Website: home-depot
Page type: customer-info-address
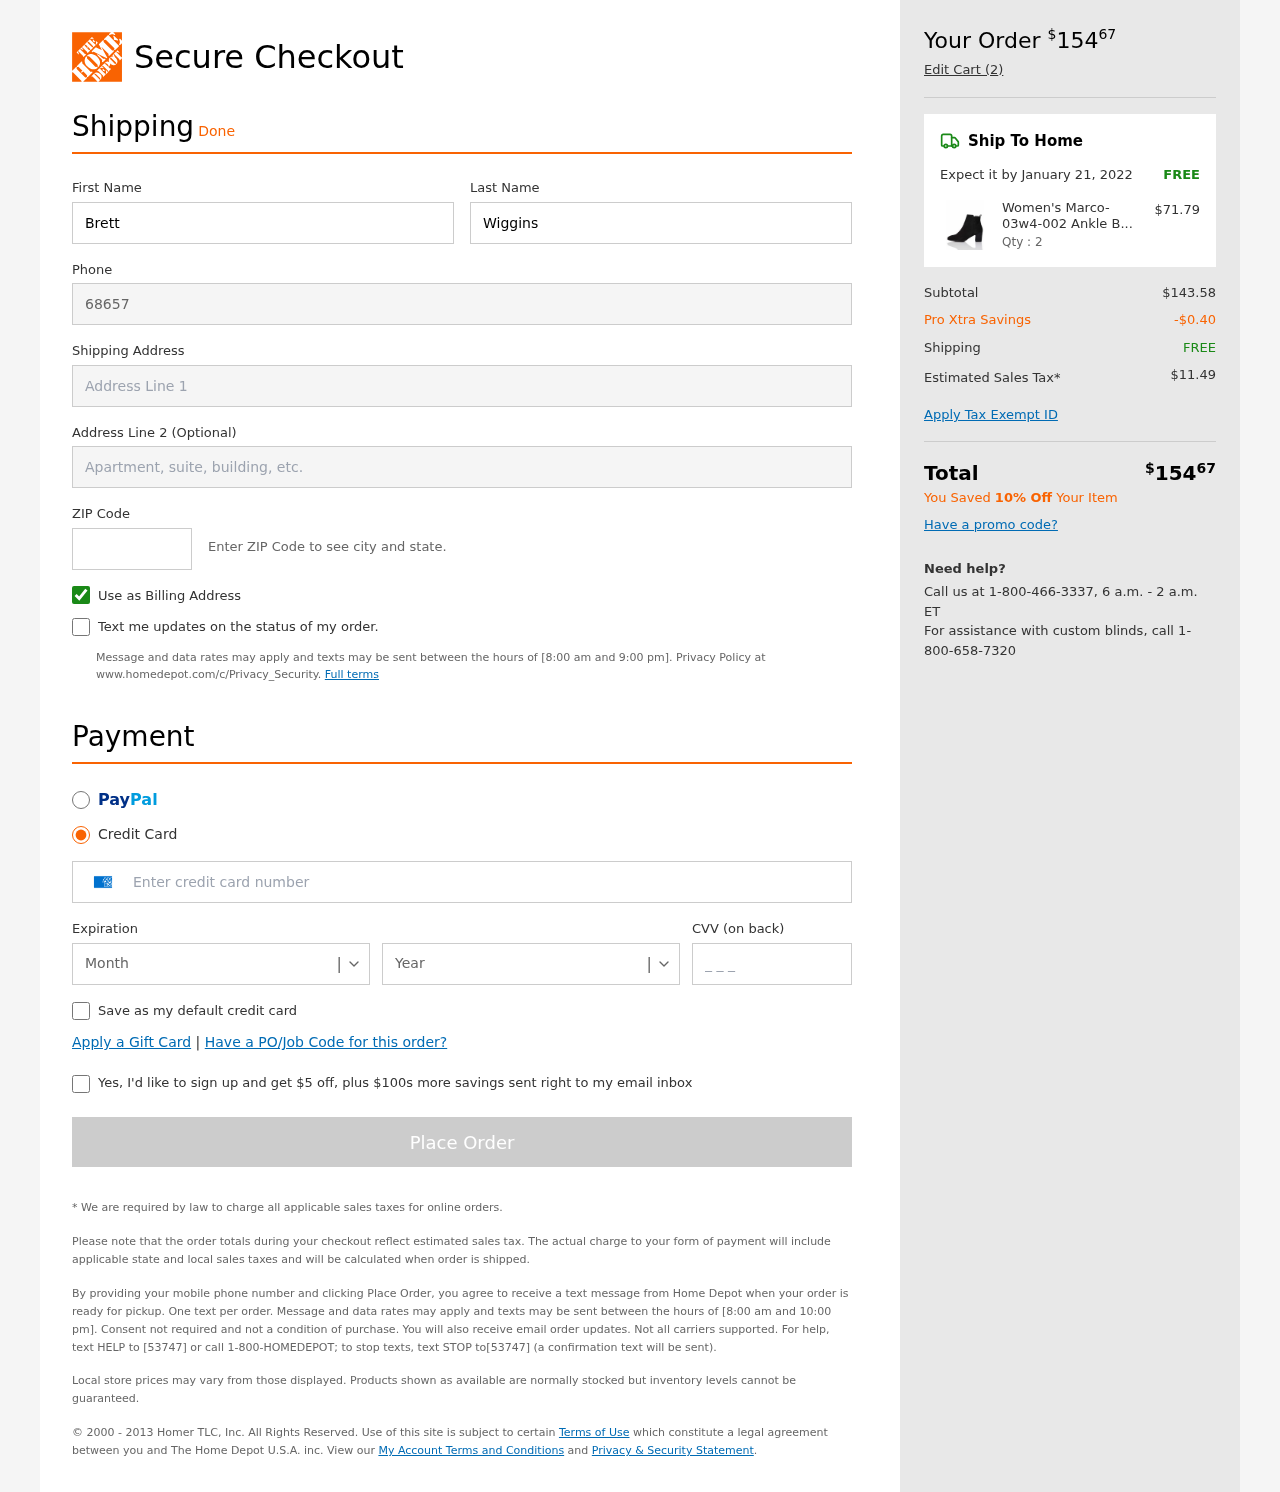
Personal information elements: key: PII_CARD_CVV
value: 7846
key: PII_CARD_EXPIRY_MONTH
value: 07
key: PII_CARD_EXPIRY_YEAR
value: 27
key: PII_CARD_NUMBER
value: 3763 7758 3976 780
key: PII_FIRSTNAME
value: Brett
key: PII_LASTNAME
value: Wiggins
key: PII_PHONE
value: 6865735195
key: PII_POSTCODE
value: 25118
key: PII_STREET
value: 8795 Schultz Circles
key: PII_STREET2
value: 803 Ronald Orchard Suite 276
Product elements: key: PRODUCT1_NAME
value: Women's Marco-03w4-002 Ankle Boots, Black, US 5
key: PRODUCT1_PRICE
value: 71.79
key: PRODUCT1_QUANTITY
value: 2
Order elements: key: ORDER_TOTAL
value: $15467
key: ORDER_NUM_ITEMS
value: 2
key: ORDER_DELIVERY_DATE
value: January 21, 2022
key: ORDER_SHIPPING_COST
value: FREE
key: ORDER_SUBTOTAL
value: $143.58
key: ORDER_DISCOUNT
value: -$0.40
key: ORDER_SHIPPING_COST2
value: FREE
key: ORDER_TAX
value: $11.49
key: ORDER_TOTAL2
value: $15467
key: ORDER_SAVINGS_MESSAGE
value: You Saved 10% Off Your Item